Field crop: maize
Growth stage: 1
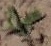
Species: atriplex